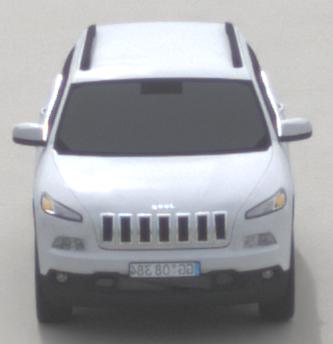
Make: Jeep
Model: Cherokee 3.2 V6 Pentastar
Detailed model: Cherokee (KL)
Model produced from: 2014/07
Model produced until: 2015/07
Doors: 5
Color: white
Road condition: dry road
Daytime: morning or afternoon
Contrast: low contrast